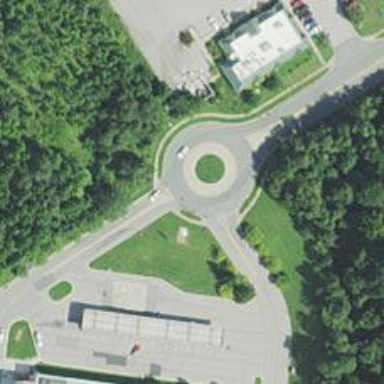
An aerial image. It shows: Tertiary road made of asphalt leading to roundabout junction.